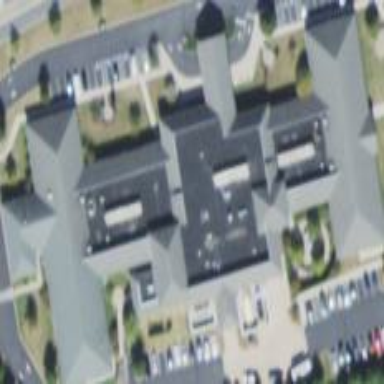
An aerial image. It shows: Hospital building.